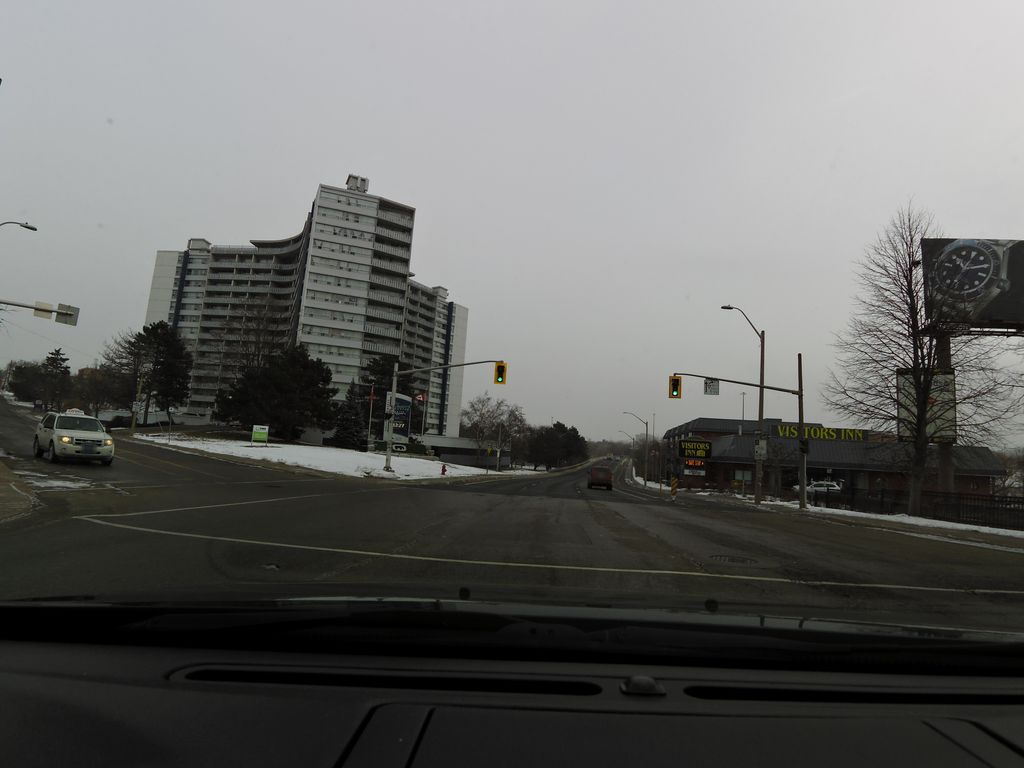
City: hamilton